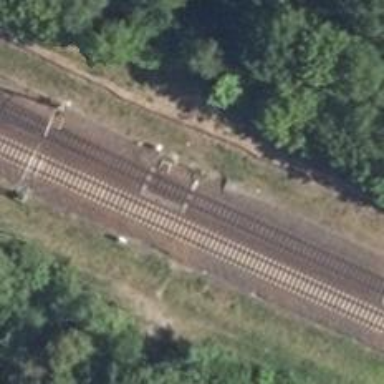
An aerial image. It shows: Railway switch with the turnout on the right side.